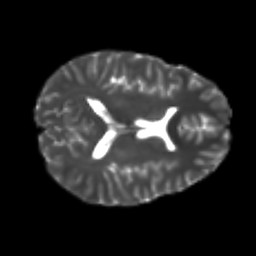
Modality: T2w
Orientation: axial
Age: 22
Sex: male
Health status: healthy
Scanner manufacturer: philips
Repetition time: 7.384 s
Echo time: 0.08599 s